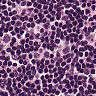
Metastatic tissue present: no